Chest X-ray. View position: PA
Patient age: 61
Patient sex: F
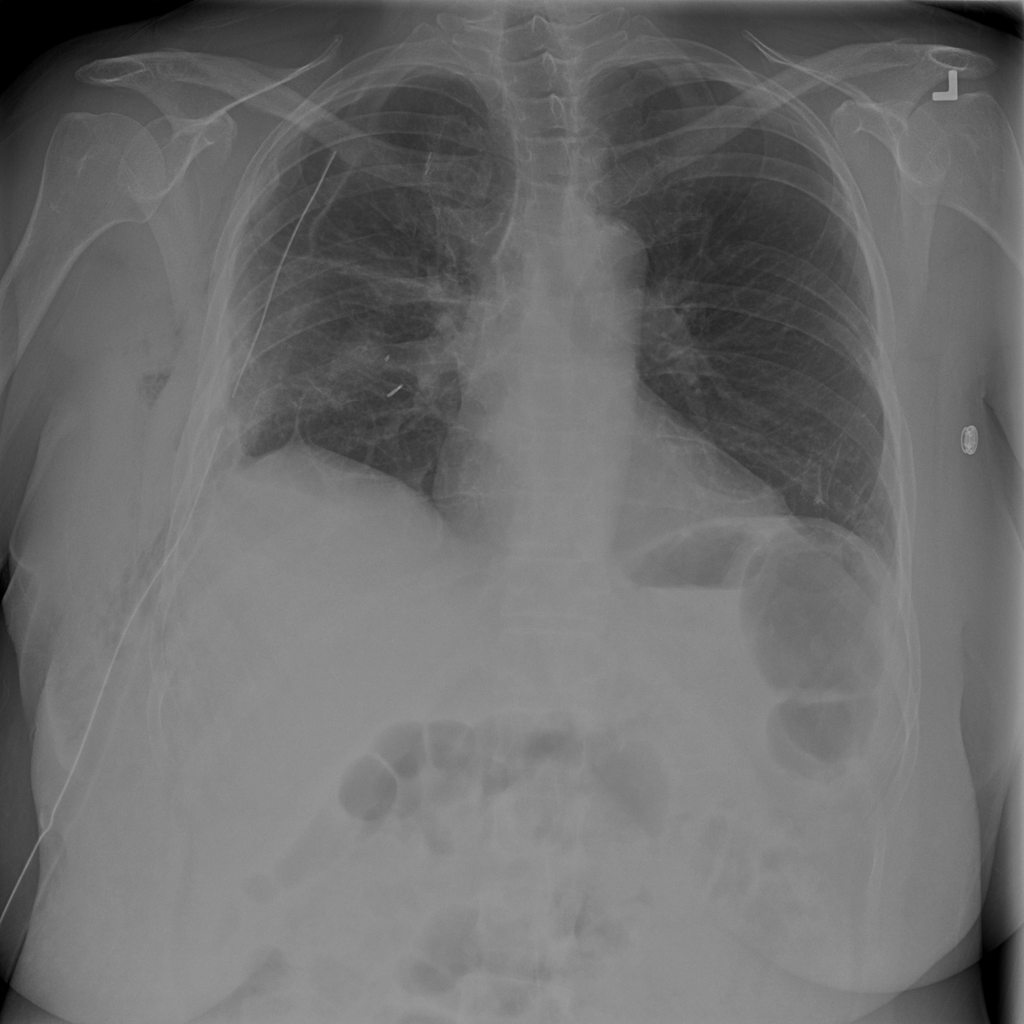
Finding: Pneumothorax